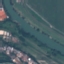
Land use / land cover class: River